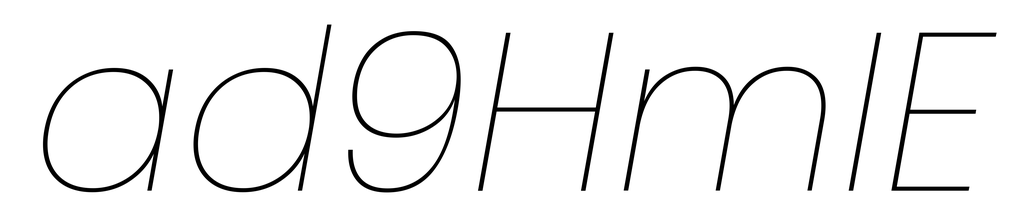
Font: Poppins-ThinItalic